Question: Count the number of objects in the diagram.
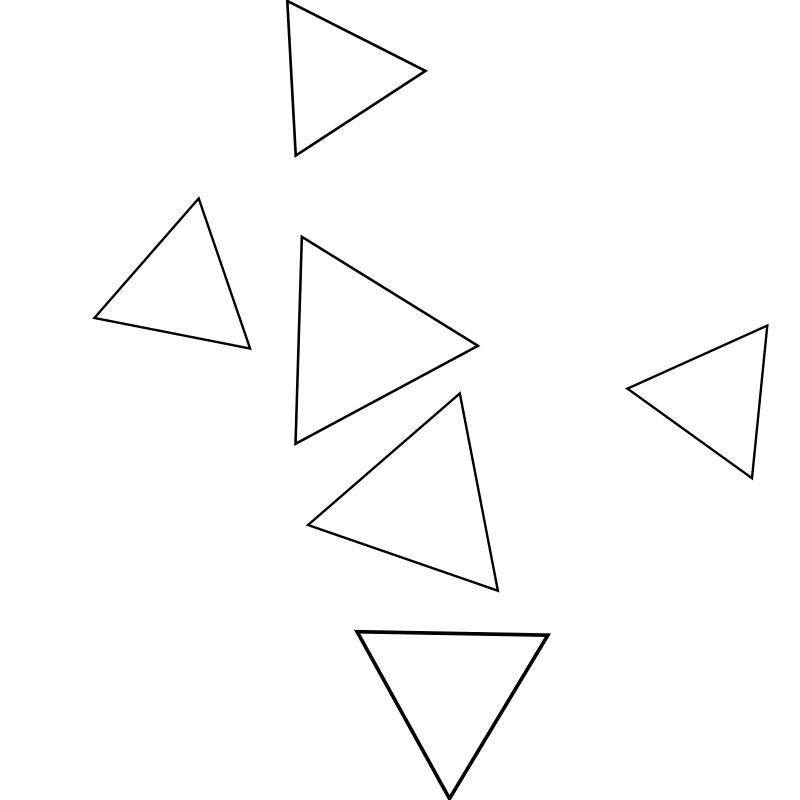
Answer: 6